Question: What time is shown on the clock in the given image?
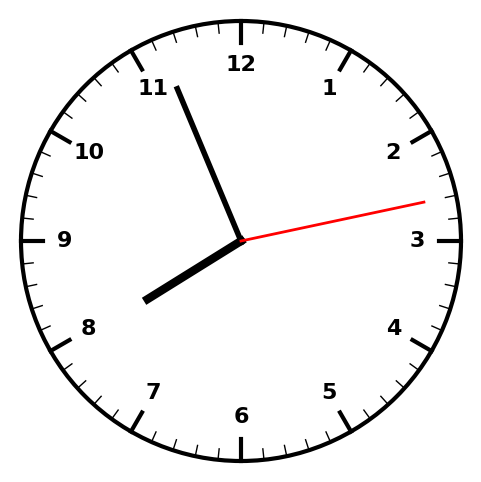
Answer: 07:56:13